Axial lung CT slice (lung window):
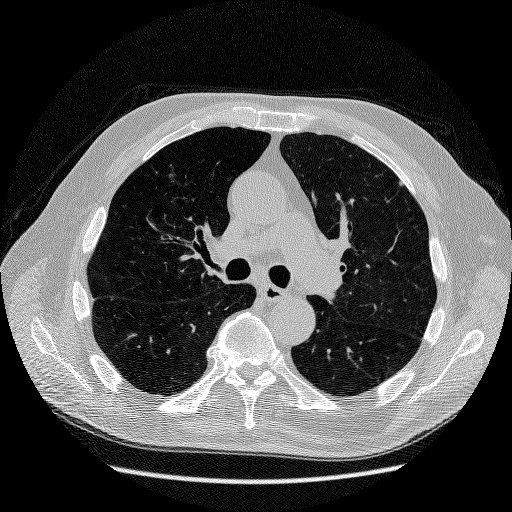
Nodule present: yes
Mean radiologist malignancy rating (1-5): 1